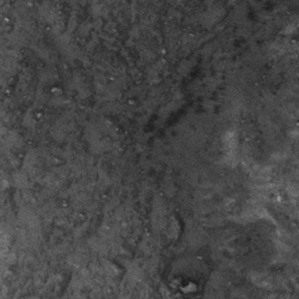
Label: frost